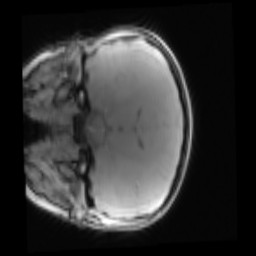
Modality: PDw
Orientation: coronal
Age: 10
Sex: female
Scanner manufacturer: siemens
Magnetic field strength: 3 T
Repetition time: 0.25 s
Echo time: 0.00103 s